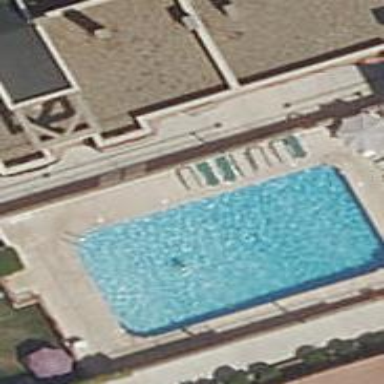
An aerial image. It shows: Swimming pool located in leisure land.